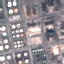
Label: Industrial